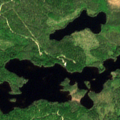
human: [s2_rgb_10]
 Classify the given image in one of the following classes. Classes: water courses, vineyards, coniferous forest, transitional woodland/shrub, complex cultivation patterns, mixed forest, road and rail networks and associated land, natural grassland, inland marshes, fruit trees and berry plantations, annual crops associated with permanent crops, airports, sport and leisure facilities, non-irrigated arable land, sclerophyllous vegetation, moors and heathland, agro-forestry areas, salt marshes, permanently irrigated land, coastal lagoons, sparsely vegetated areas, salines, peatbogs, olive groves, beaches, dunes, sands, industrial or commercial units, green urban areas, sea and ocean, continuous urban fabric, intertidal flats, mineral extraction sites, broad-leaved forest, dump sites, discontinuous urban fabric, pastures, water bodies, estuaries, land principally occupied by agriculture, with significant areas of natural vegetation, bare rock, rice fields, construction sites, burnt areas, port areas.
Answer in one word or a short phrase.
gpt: coniferous forest, mixed forest, water bodies